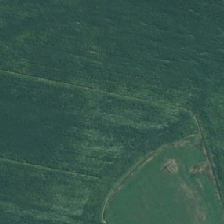
Land cover: shortrotation_cropland